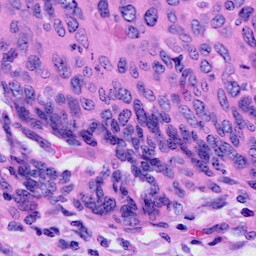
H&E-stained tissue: Cervix